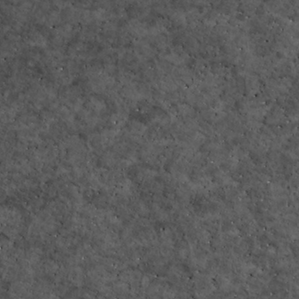
Label: non_frost